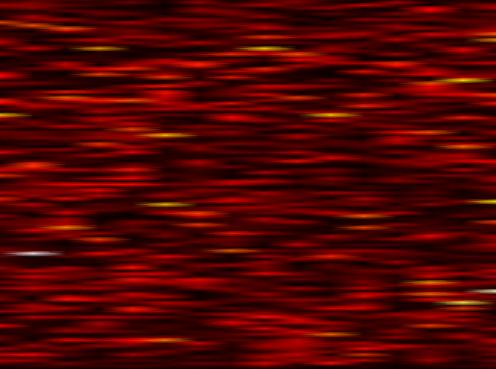
Label: OFDM